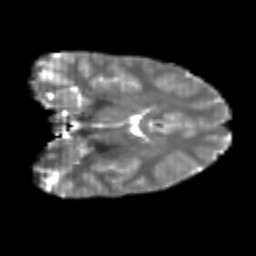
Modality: T2w
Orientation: coronal
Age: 21
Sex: male
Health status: healthy
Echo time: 0.074 s